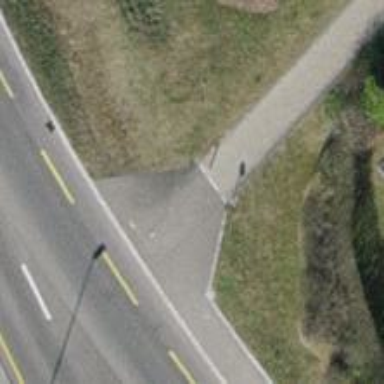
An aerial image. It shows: Bollard barrier.